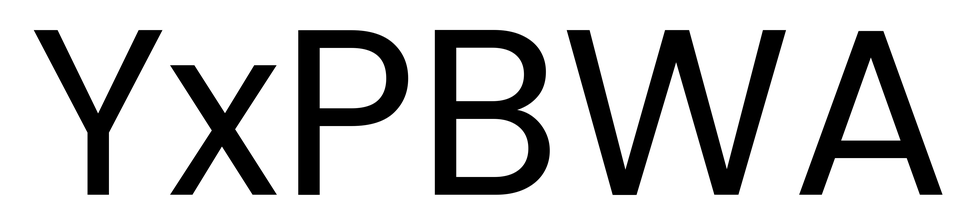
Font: Poppins-Regular